Interaction volume radius: 10 \u00c5
Interaction volume height: 30 \u00c5
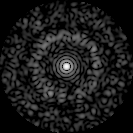
Disorder parameter: 0.8187